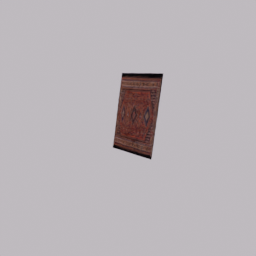
Label: decoration